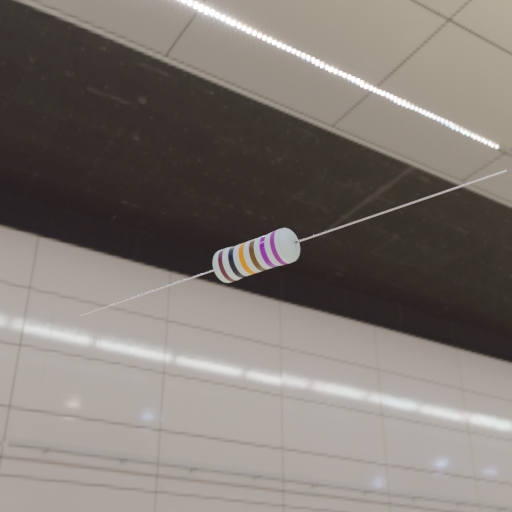
Resistor colour bands (in order): brown, black, orange, brown, violet, violet